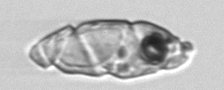
Label: Warnowia